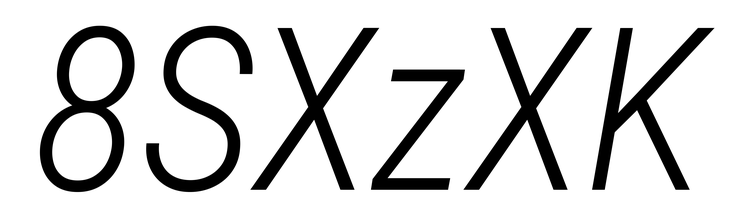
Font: Roboto-Italic_Condensed_Light_Italic